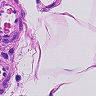
Metastatic tissue present: no